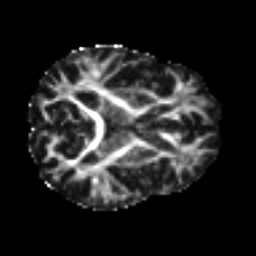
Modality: FA
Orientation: axial
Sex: female
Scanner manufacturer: ge
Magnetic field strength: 3 T
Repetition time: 7 s
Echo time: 0.0807 s